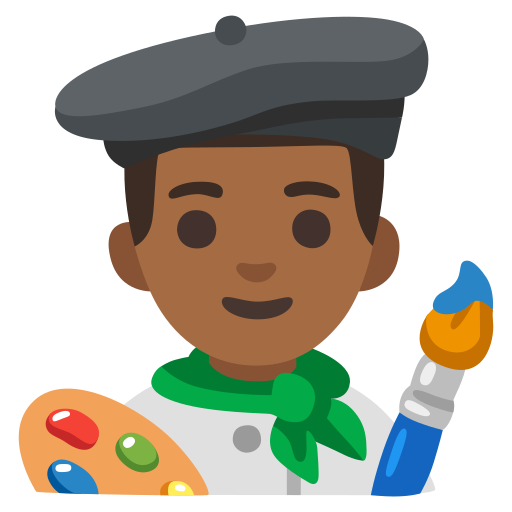
Emoji: 👨🏾‍🎨